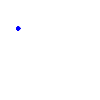
Particle: pion